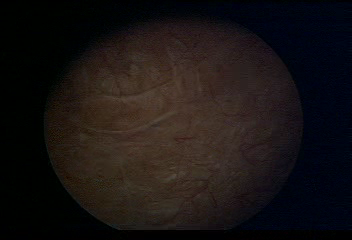
Modality: WLC
Class: Normal mucosa
Bladder cancer association: No